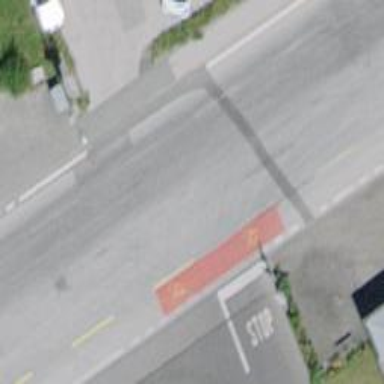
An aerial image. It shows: Tertiary road with asphalt surface and cycle lane.